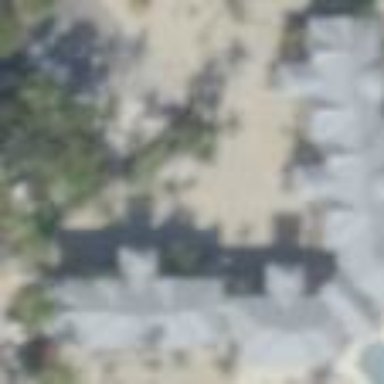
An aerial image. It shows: Resort building on leisure land.